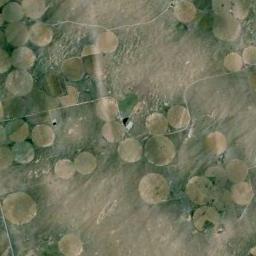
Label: circular_farmland